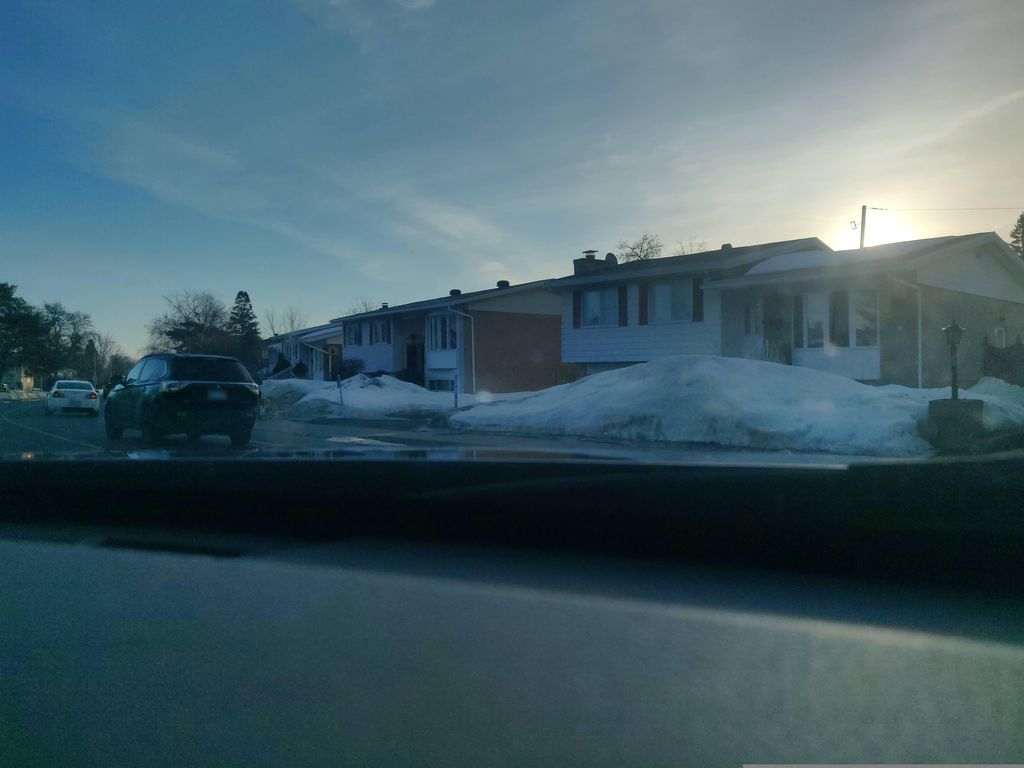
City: montreal